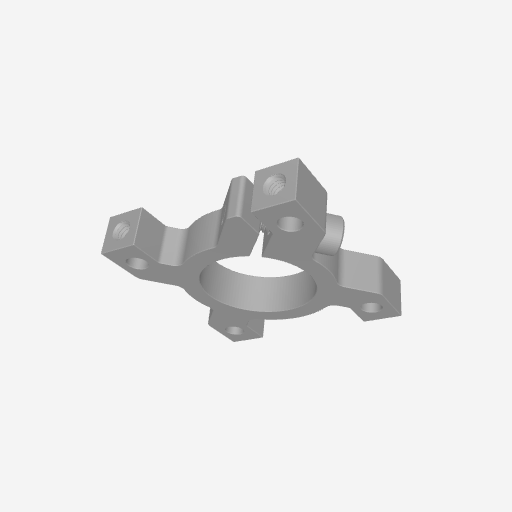
Part: Side2Post2ClampingMount22ID